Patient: sex M, age 29
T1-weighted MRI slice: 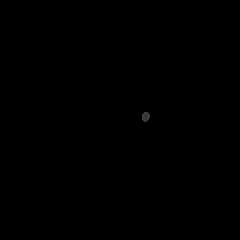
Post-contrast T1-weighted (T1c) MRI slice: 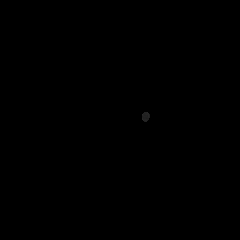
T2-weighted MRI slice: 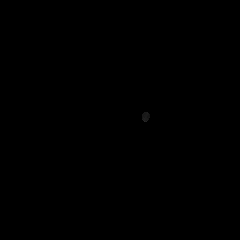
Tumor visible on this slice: no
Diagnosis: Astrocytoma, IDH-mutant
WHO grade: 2